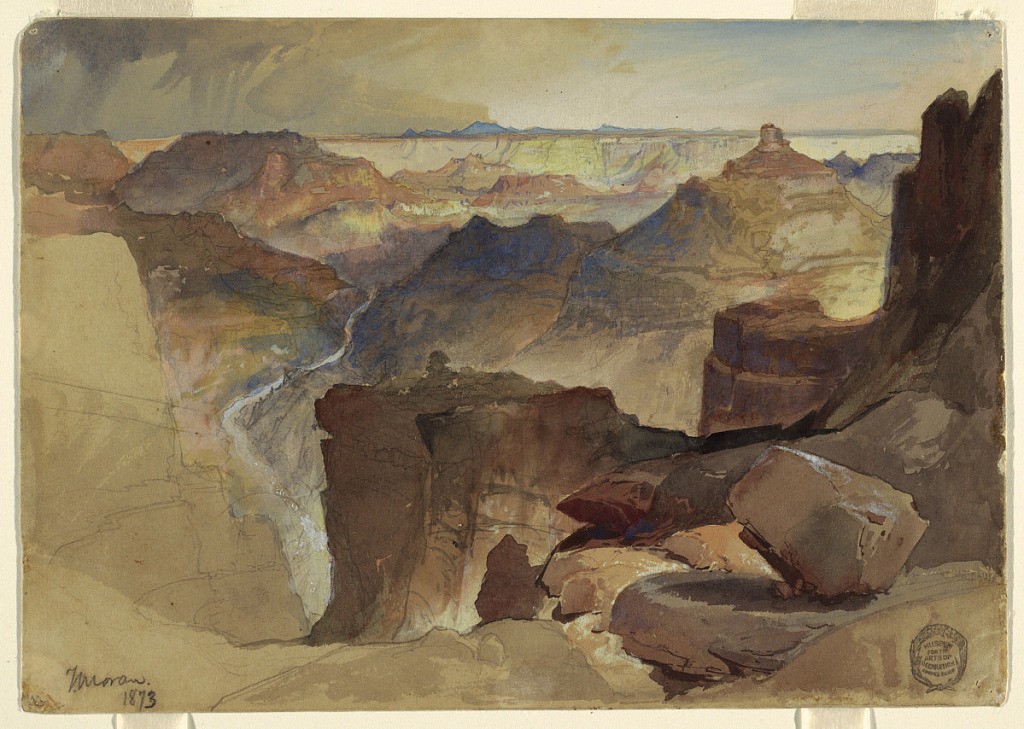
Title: View from Powell's Plateau, Grand Canyon, Colorado
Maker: Thomas Moran, American, b. Britain, 1837–1926
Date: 1873
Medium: Recto: Brush and watercolor, white gouache, graphite on tan wove paper Verso: Graphite on paper
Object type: Drawing
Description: Recto: View of the Grand Canyon from the rim of Powell's Plateau, one of the most scenic vistas of the Grand Canyon and Colorado River, named after the explorer and geologist John Wesley Powell, leader of the Colorado River Expedition.
Verso: Barely decipherable landscape (?) in ruled graphite border.